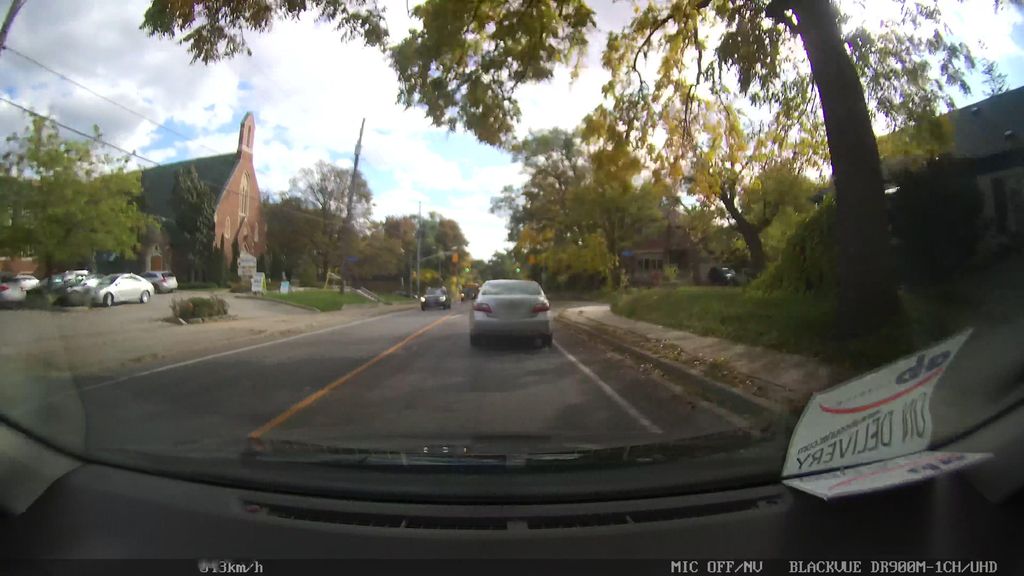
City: toronto